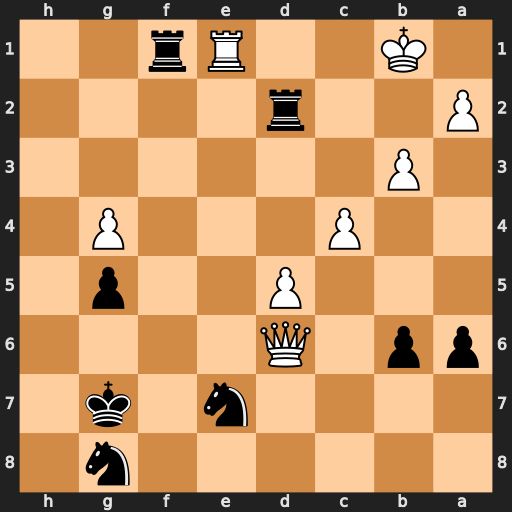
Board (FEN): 6n1/4n1k1/pp1Q4/3P2p1/2P3P1/1P6/P2r4/1K2Rr2
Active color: b
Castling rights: -
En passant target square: -
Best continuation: Rxe1#